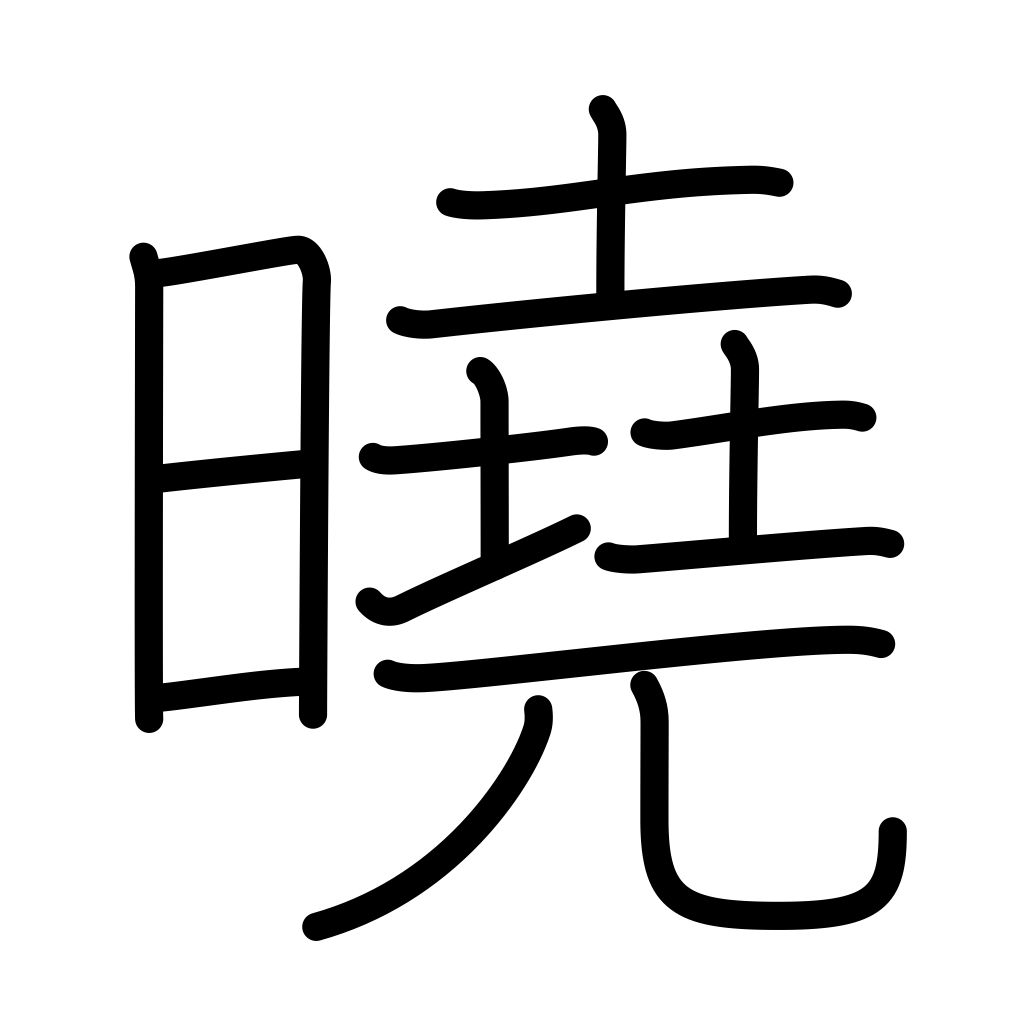
Meaning: dawn, daybreak, clear, explicit